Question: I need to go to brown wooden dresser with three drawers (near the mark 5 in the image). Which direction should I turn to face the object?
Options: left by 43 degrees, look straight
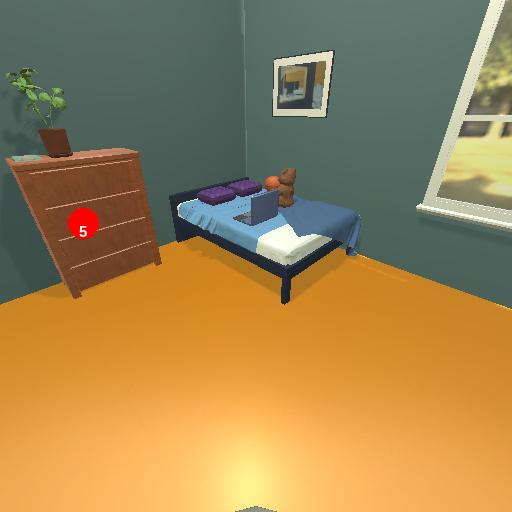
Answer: left by 43 degrees